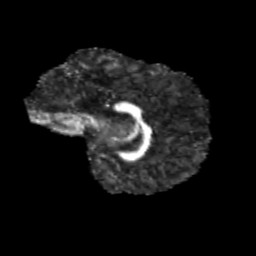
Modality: FA
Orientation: sagittal
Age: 10
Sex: male
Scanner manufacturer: siemens
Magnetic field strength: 3 T
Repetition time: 3.8 s
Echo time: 0.07 s